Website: crate-barrel
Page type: customer-info-address
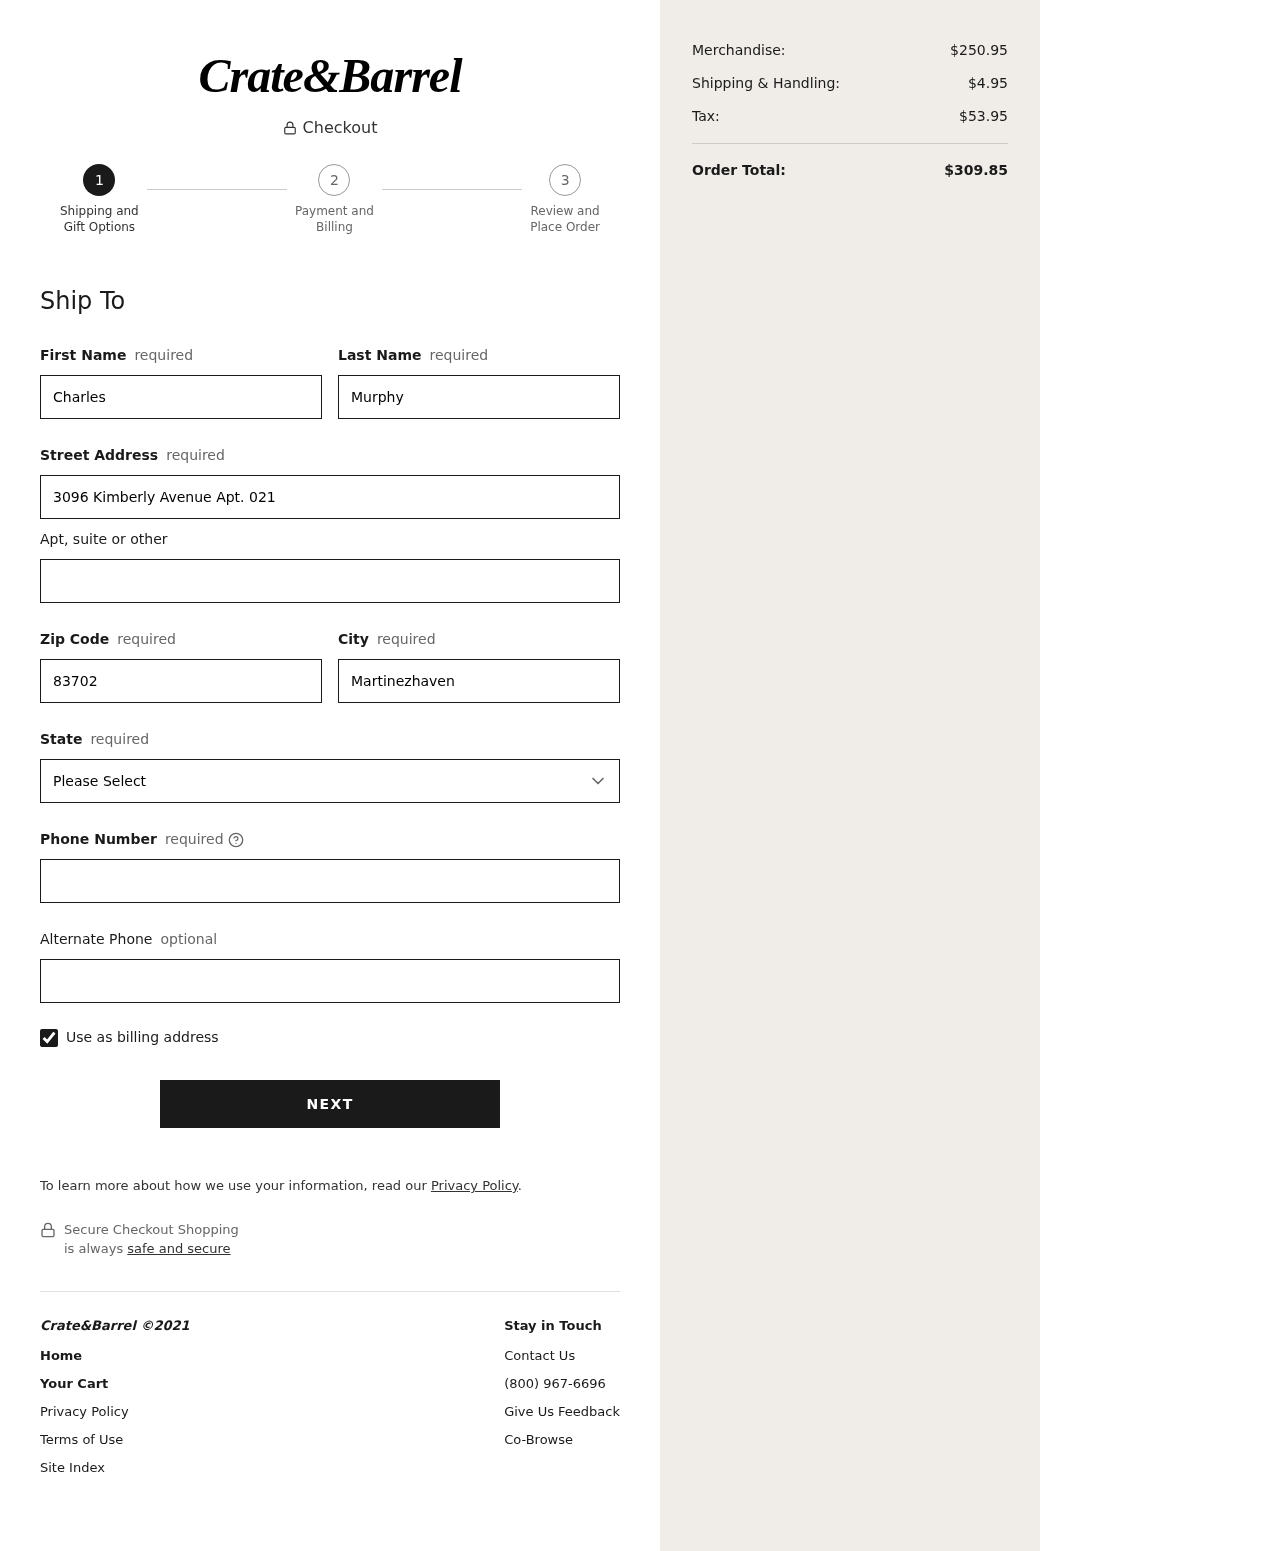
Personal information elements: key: PII_STATE
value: South Dakota
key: PII_FIRSTNAME
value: Charles
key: PII_LASTNAME
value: Murphy
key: PII_STREET
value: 3096 Kimberly Avenue Apt. 021
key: PII_POSTCODE
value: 83702
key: PII_CITY
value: Martinezhaven
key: PII_PHONE
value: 7843373821
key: PII_PHONE_ALT
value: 8099984713
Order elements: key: ORDER_SUBTOTAL
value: $250.95
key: ORDER_SHIPPING_COST
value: $4.95
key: ORDER_TAX
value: $53.95
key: ORDER_TOTAL
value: $309.85